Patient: sex M, age 17
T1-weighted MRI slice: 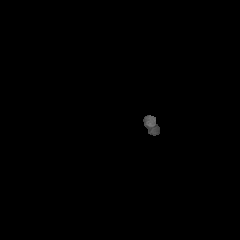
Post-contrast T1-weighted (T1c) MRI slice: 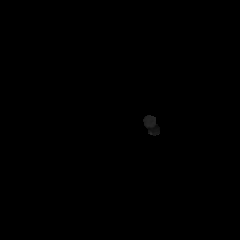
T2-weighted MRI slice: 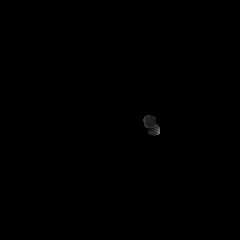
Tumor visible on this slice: no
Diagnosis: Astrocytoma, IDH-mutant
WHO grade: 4